Поверхность пластикового шара равномерно покрыта слоем проводящего материала (например графитом). По прямым, перпендикулярным проводам и поверхности шара протекает постоянный ток $I$.
Каким будет магнитное поле внутри и снаружи шара? Найдите магнитное поле в точке $P$, если радиус, проведённый из центра шара в эту точку, является биссектрисой угла между направлениями проводов.
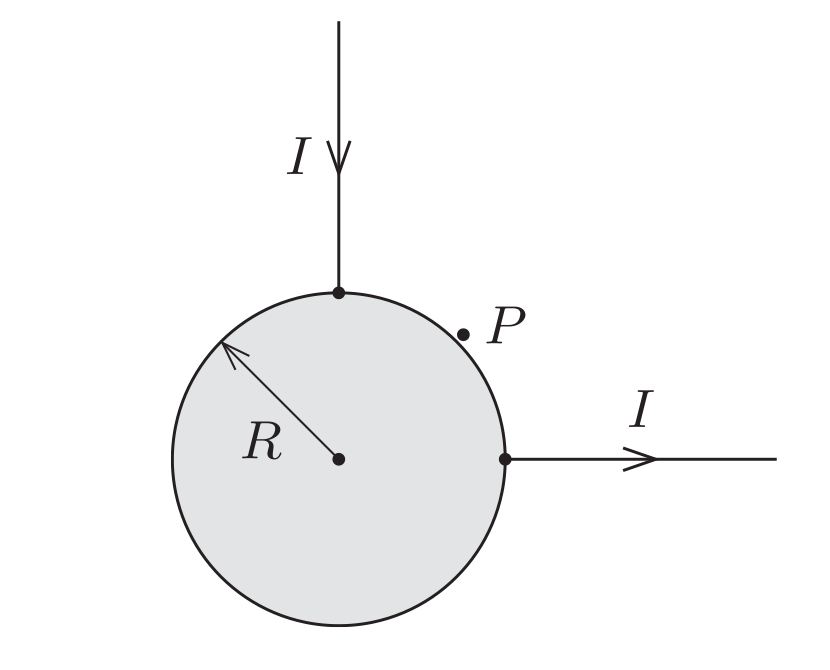
Ответ: Внутри сферы поле будет всюду равно нулю. Снаружи сферы поле задаётся выражением $B(r, \theta) = \frac{\mu_0I}{2\pi}\frac{\cot(\theta/2)}{r}$. $B_P = B(R, \pi/4) = \frac{\mu_0I}{2\pi{R}}(\sqrt{2} + 1)$
Темы:
T, ★★, Электромагнетизм, Магнитостатика, Расчет полей, 200 задач, Растекание токов